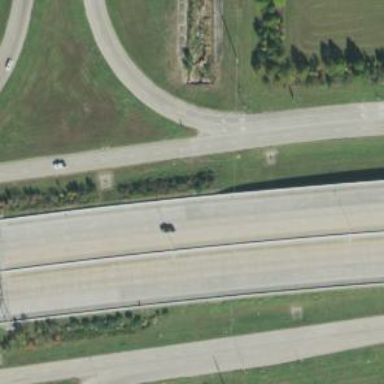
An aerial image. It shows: Secondary road with frontage road alongside.